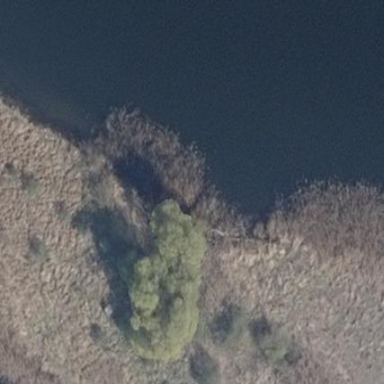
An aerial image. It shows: Patch of scrub vegetation.